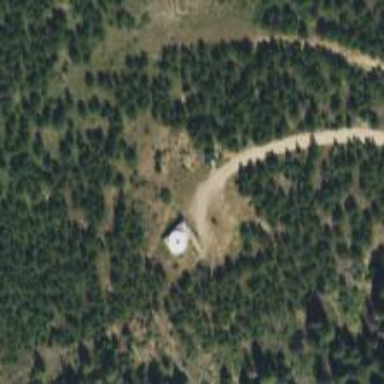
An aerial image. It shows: Cabin for tourism purposes.